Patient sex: M
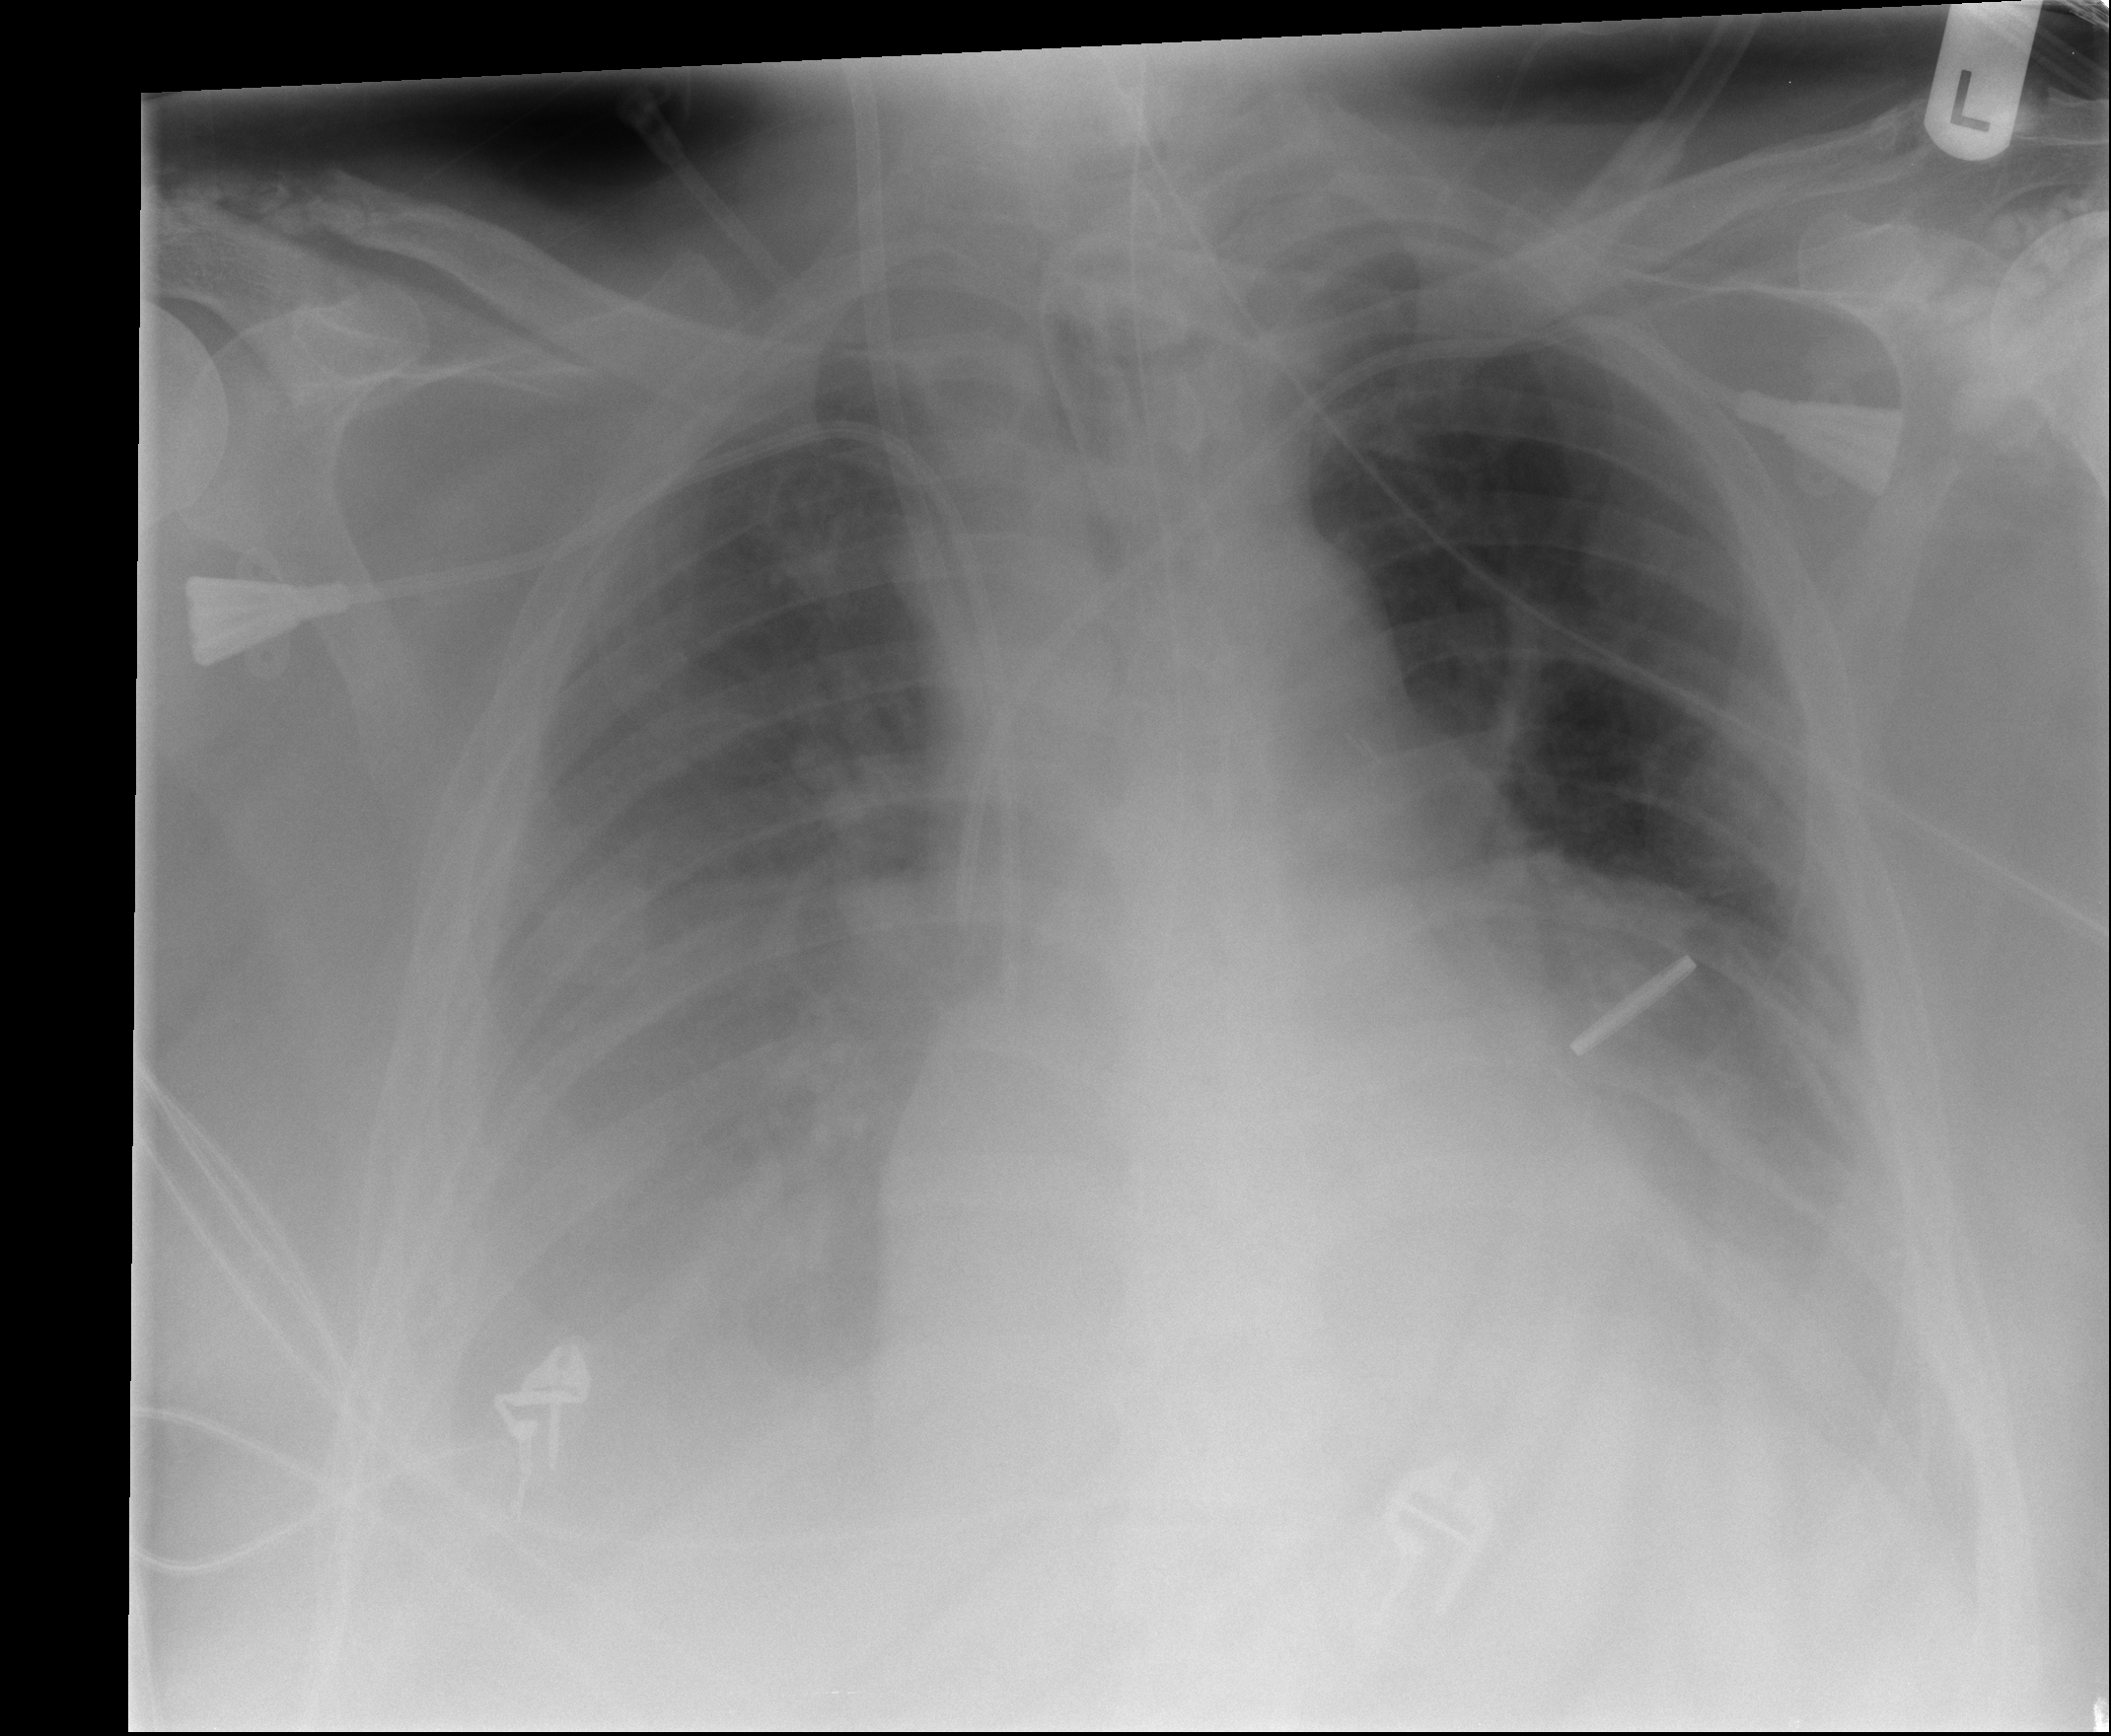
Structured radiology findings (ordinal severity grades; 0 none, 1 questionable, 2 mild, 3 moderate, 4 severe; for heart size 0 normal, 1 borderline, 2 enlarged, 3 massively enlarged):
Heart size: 2
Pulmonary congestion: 2
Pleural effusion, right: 3
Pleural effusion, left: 2
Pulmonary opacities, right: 2
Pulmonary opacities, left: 2
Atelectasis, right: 2
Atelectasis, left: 2